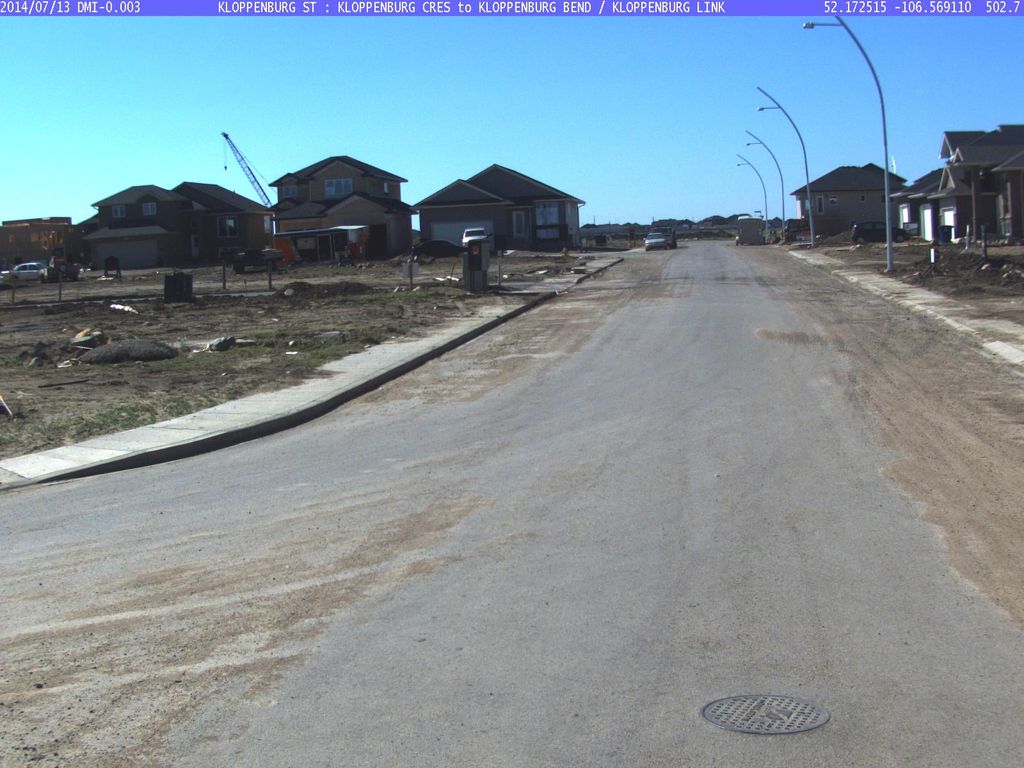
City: saskatoon